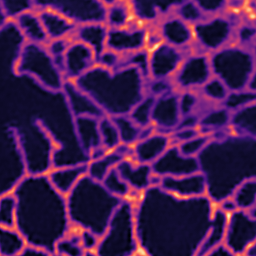
Label: Super-resolution ER image